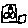
Label: square